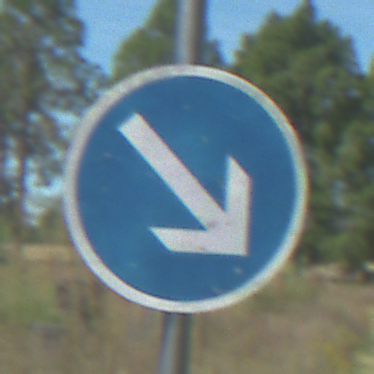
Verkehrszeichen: VorgeschriebeneVorbeifahrtRechts
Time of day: Midday
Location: Outdoor (Special)
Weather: PartlyCloudy
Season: NotSpecified
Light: Natural